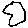
Label: hexagon